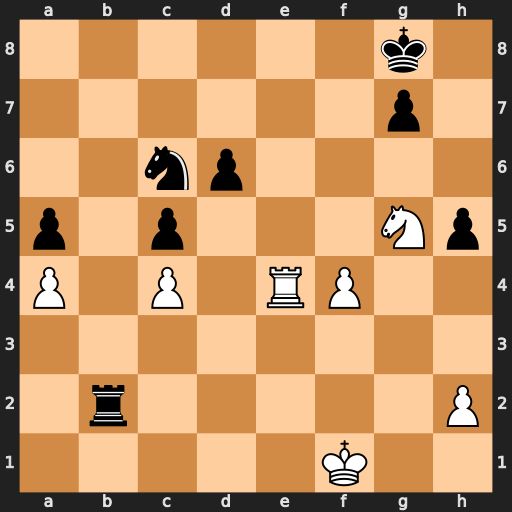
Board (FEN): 6k1/6p1/2np4/p1p3Np/P1P1RP2/8/1r5P/5K2
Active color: w
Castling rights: -
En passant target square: -
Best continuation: Re8#